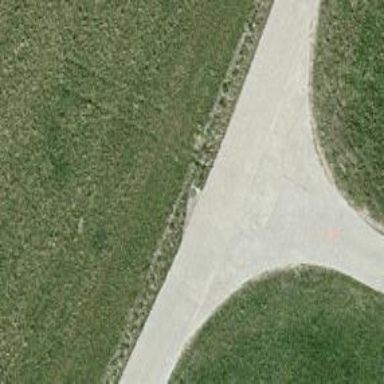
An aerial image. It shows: Well-maintained track road of grade 1.